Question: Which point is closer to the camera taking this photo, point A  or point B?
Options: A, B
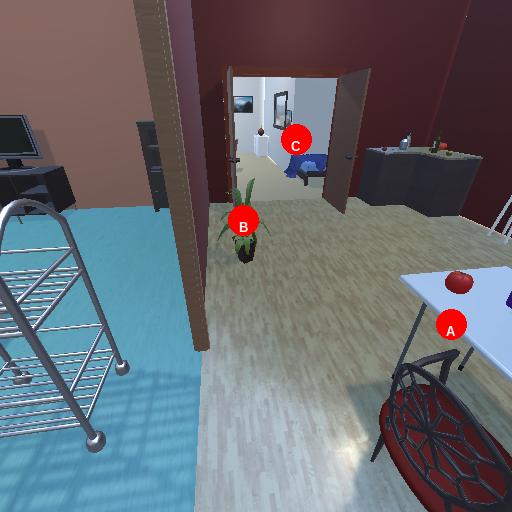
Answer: A